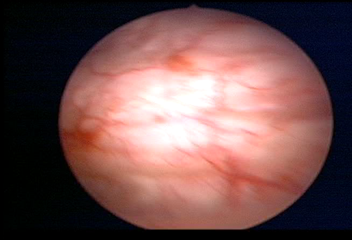
Modality: WLC
Class: Normal mucosa
Bladder cancer association: No